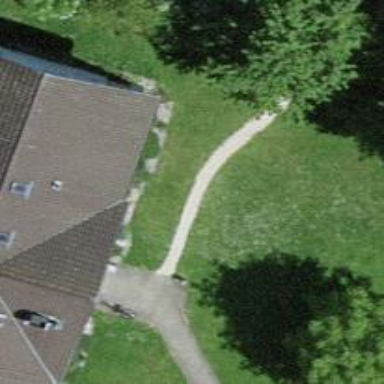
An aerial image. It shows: Footway with gravel surface.